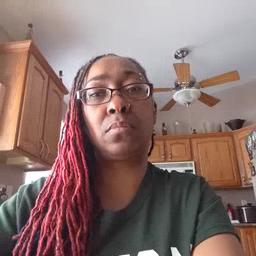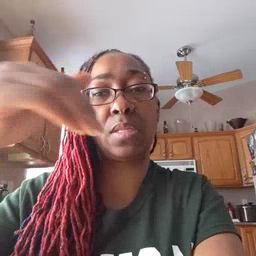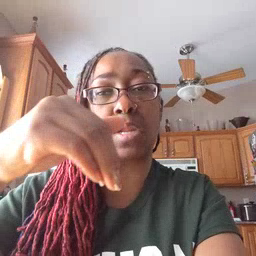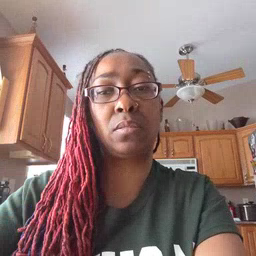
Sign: night